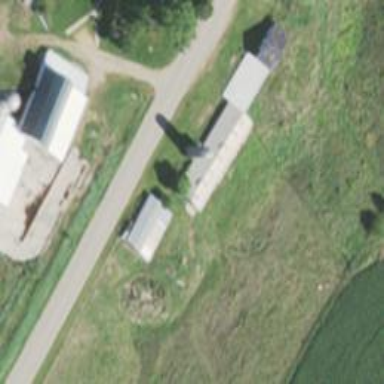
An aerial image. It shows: Silo.